七年级 · 解析几何
（2021$\cdot$浙江杭州市$\cdot$七年级其他模拟）如图，直线 $l_{1}$ 和 $l_{2}$ 被直线 $l_{3}$ 所截，则（）
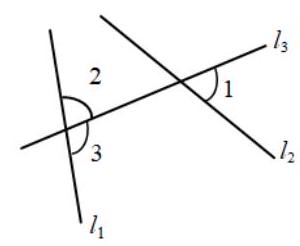
A. $\angle 1$ 和 $\angle 2$ 是同位角
B. $\angle 1$ 和 $\angle 2$ 是内错角
C. $\angle 1$ 和 $\angle 3$ 是同位角
D. $\angle 1$ 和 $\angle 3$ 是内错角

答案: C
解析: 根据同位角和内错角的定义进行分析即可.

【详解】同位角是位于两直线及截线的同侧, 内错角是位于两直线内侧及截线两侧, 故 $\angle 1$ 和 $\angle 3$ 是同位角；故选：C.

【点睛】本题考查了同位角和内错角的判断, 熟练掌握基本概念是解决这类问题的关键.